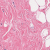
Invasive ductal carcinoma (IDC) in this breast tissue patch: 0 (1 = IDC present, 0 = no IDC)